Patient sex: F
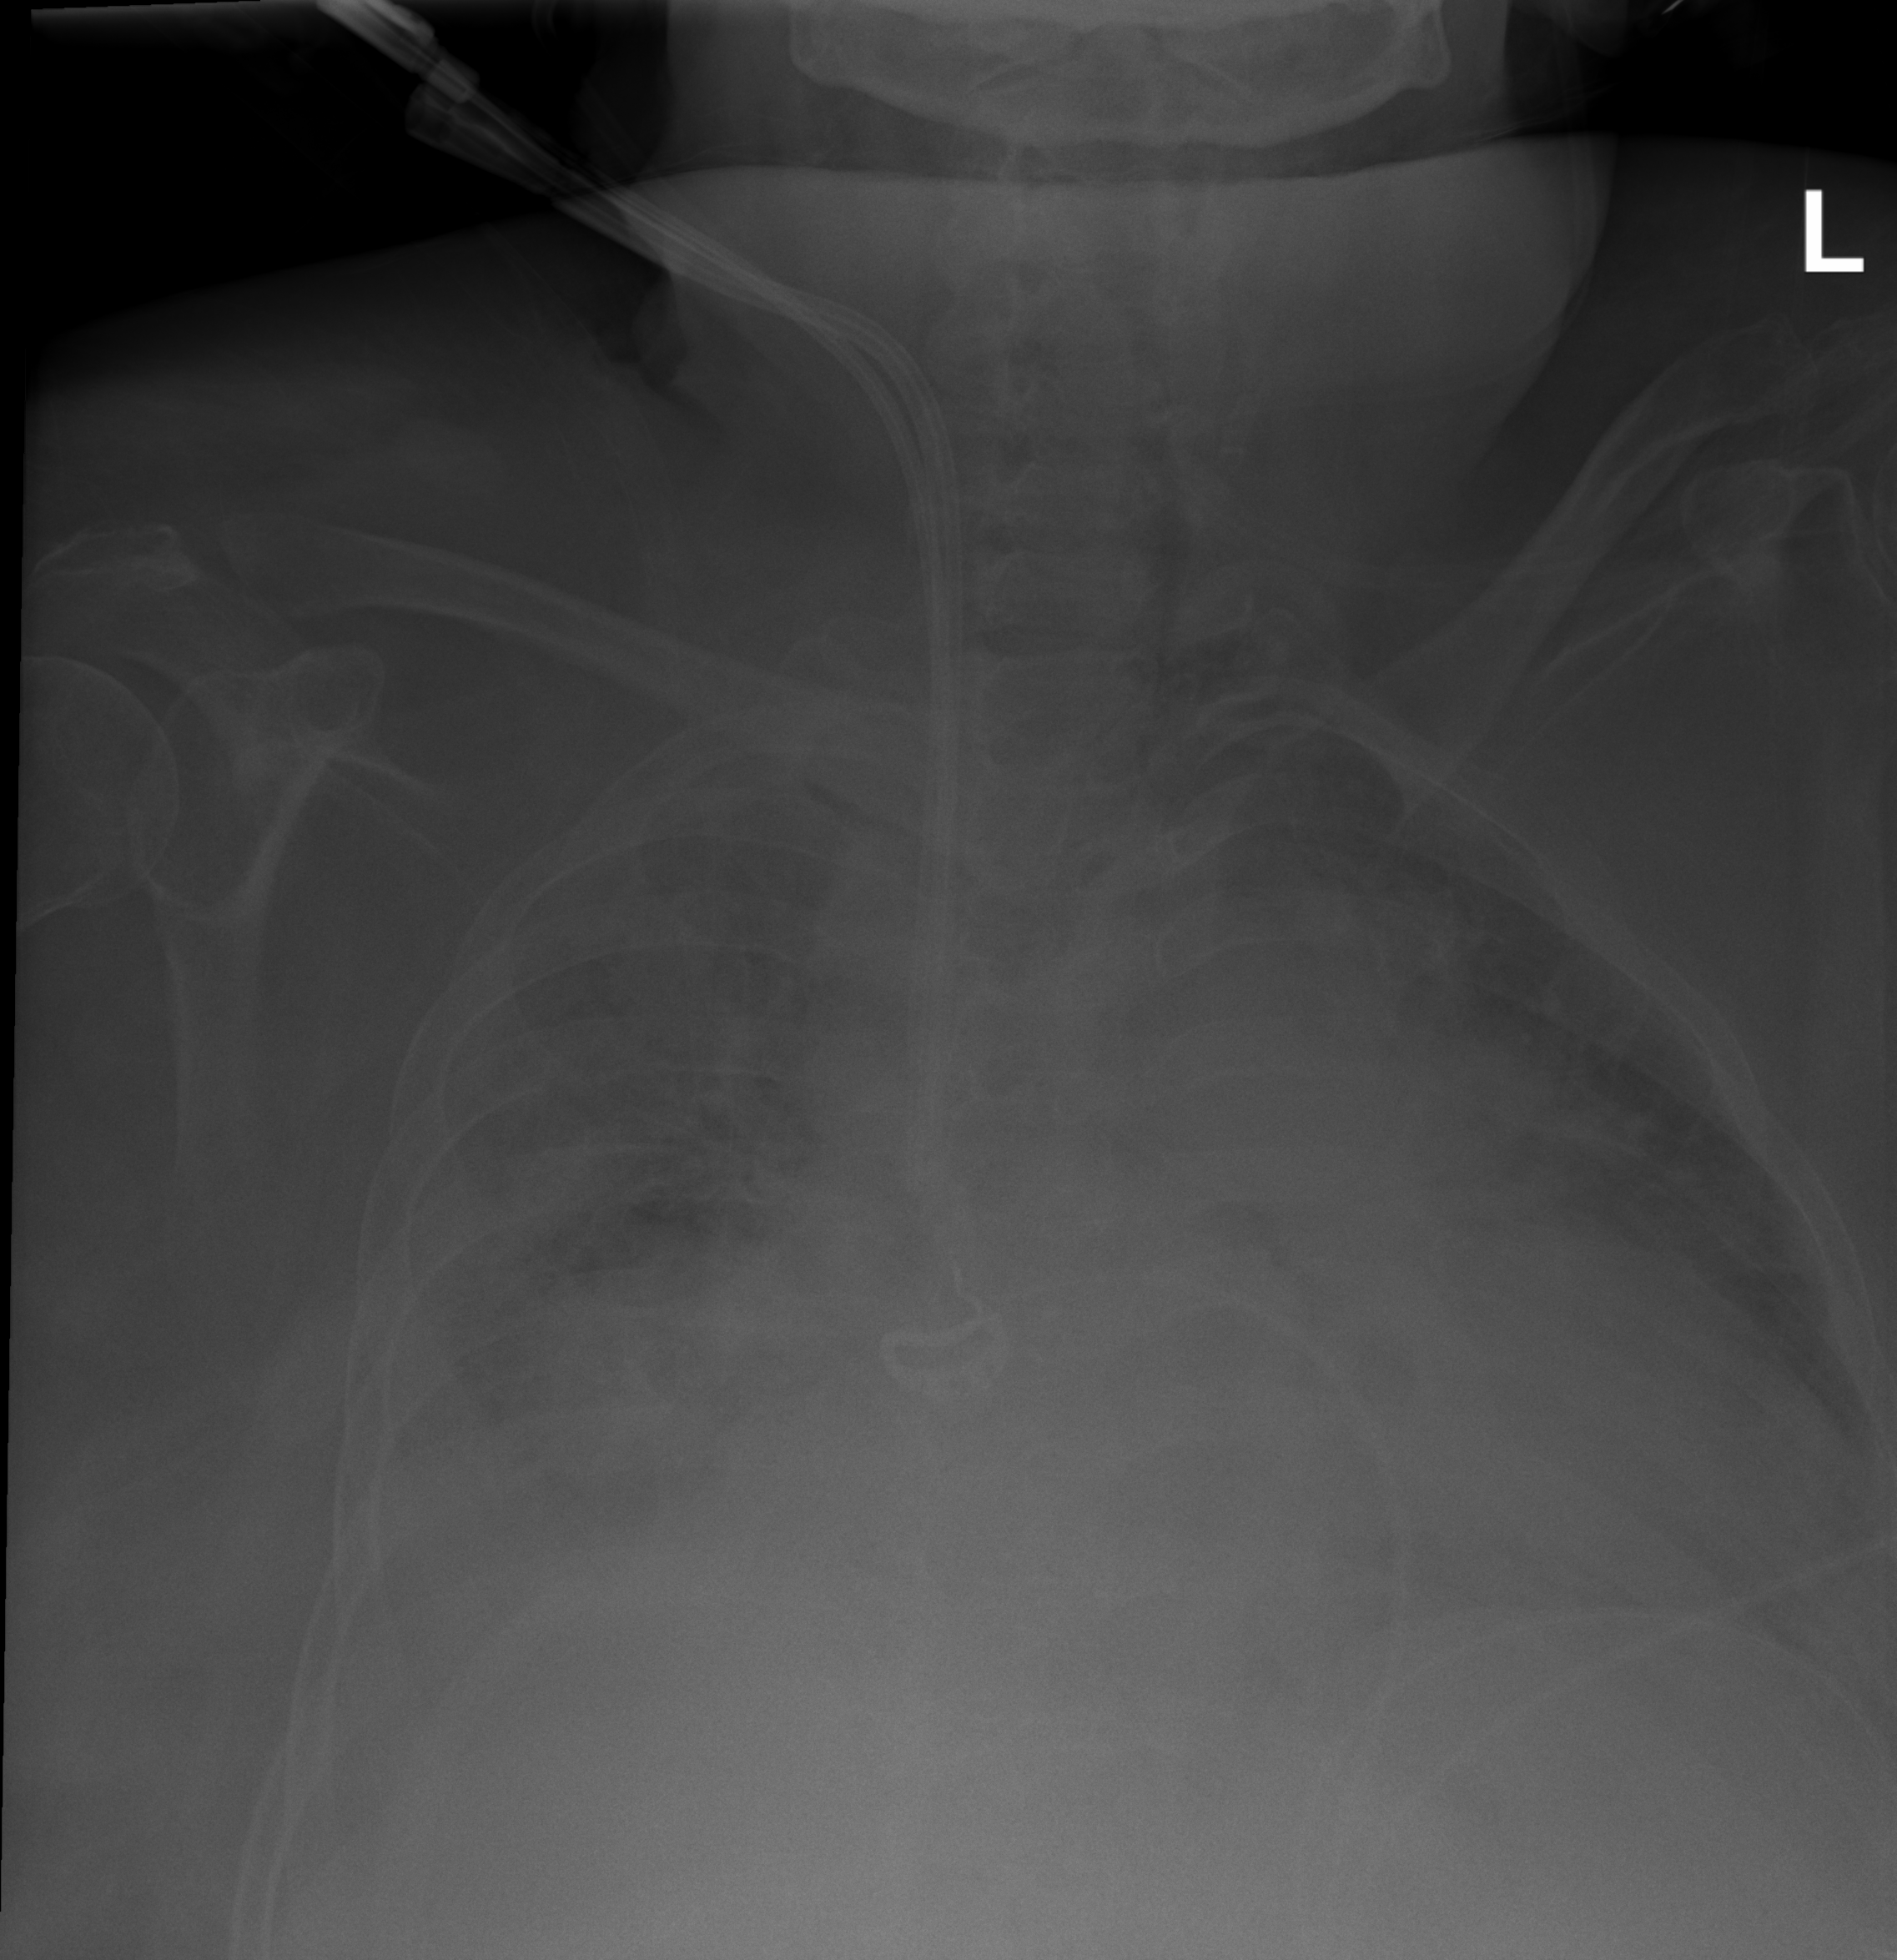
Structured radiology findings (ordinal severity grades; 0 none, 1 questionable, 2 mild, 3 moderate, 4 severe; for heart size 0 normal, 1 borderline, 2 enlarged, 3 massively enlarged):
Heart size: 2
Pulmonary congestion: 2
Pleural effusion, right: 3
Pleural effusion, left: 2
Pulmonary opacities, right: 3
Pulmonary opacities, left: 3
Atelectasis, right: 3
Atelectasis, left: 3